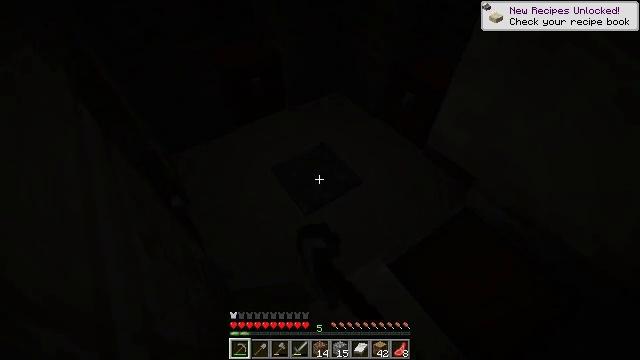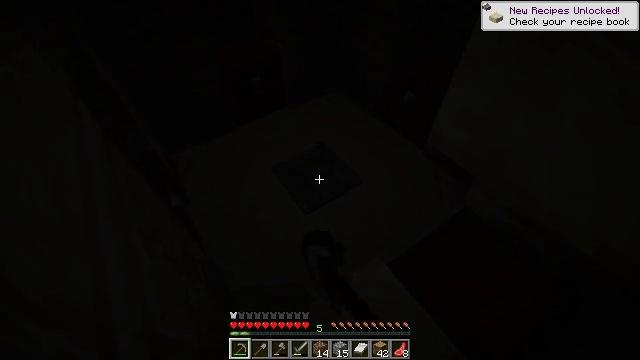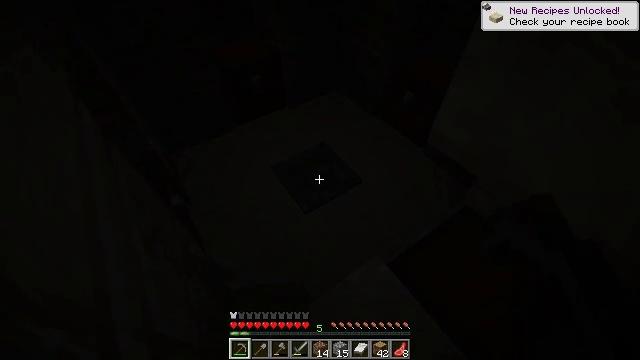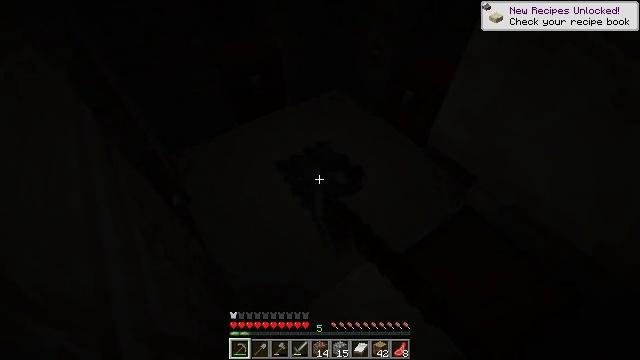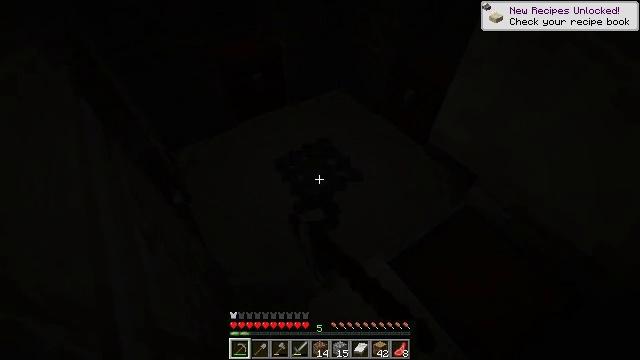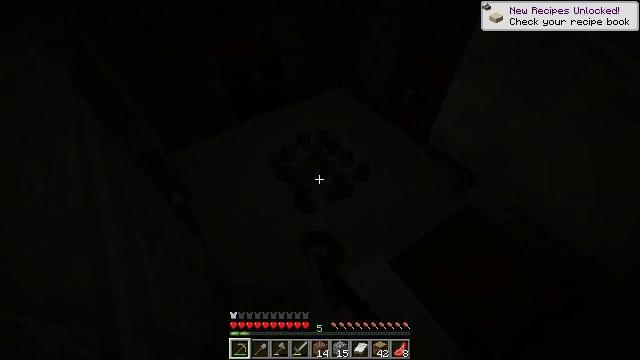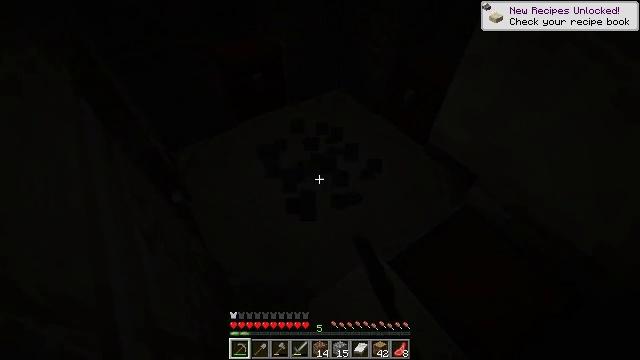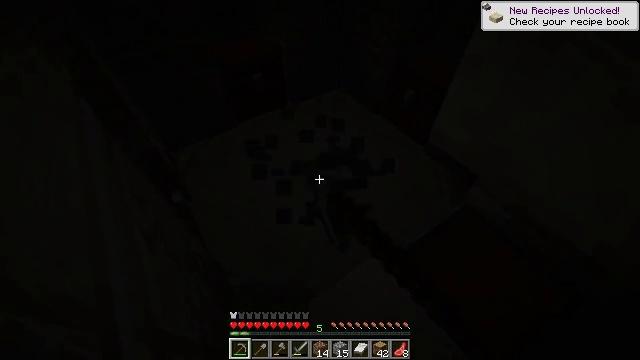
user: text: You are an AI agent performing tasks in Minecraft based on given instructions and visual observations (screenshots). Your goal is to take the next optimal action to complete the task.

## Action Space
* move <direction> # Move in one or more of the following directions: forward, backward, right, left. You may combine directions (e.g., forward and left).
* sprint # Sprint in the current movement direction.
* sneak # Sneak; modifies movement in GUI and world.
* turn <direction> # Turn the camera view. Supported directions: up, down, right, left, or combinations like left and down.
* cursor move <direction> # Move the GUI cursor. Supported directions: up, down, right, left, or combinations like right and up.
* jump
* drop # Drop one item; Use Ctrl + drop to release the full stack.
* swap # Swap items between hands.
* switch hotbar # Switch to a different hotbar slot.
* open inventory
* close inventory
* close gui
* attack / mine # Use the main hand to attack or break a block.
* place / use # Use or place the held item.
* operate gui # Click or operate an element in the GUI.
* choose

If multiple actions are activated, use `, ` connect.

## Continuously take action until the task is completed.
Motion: motion action
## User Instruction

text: Mine the stone pressure plate.
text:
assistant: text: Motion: attack / mine
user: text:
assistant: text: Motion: attack / mine
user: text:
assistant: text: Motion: attack / mine
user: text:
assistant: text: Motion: attack / mine
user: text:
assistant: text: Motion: attack / mine
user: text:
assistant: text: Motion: attack / mine
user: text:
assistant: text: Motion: attack / mine
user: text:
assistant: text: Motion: attack / mine